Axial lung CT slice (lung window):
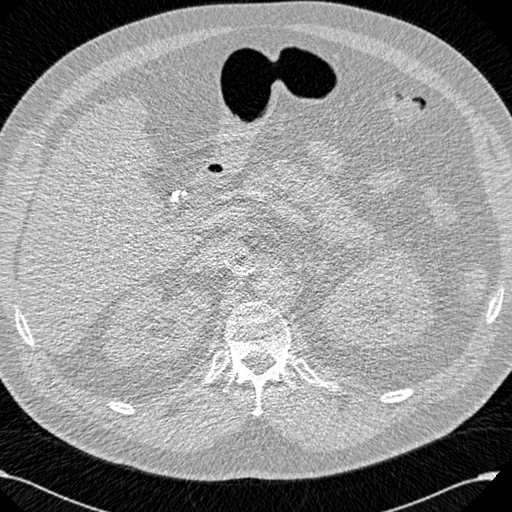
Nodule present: no